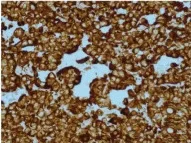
H&E 200x, (D) Tumor cells express vimentin.
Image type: pathology (h&e)